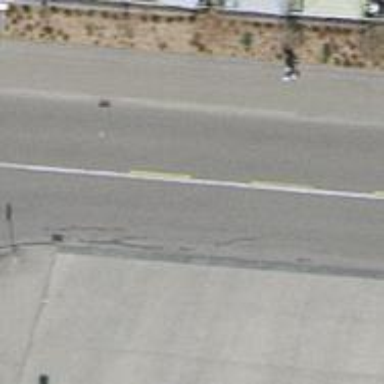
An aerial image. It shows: Unclassified asphalt road with separate sidewalk.